Field crop: maize
Growth stage: 2
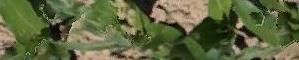
Species: maize